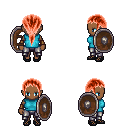
a pixel art fantasy rpg character, female body template, human, dark skin, teal sleeveless shirt, metal pants, red ponytail hairstyle, leather bracers, ghillies, shield, four views (front, back, left, right), 2x2 character sprite sheet, small pixel art, hard edges, no anti-aliasing